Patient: sex F, age 43
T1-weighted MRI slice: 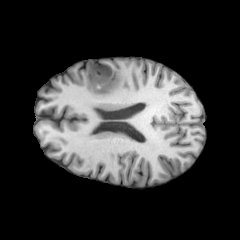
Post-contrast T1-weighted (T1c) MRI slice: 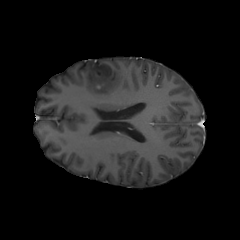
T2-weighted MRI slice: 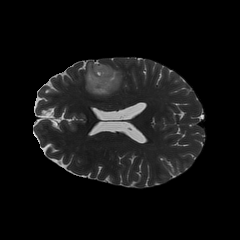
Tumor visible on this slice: yes
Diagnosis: Oligodendroglioma, IDH-mutant, 1p/19q-codeleted
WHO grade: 2